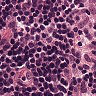
Metastatic tissue present: no